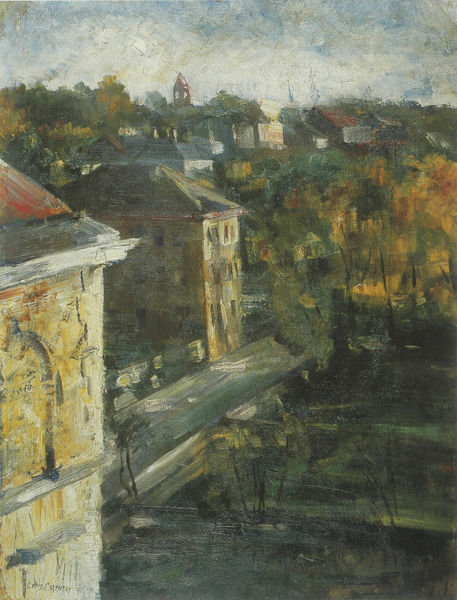
Titel: Blick aus dem Atelierfenster
Künstler: Lovis Corinth
Standort: Linz
Institution: Neue Galerie der Stadt Linz
Schlagwörter: baum, berg, blau, blätter, dunkel, himmel, laub, schatten, weiß, wolken, bäume, cezanne, fluss, gelb, grün, impressionismus, kirchturm, landschaft, stadt, äste, braun, bunt, fenster, frankreich, grau, licht, orange, strasse, säule, ölbild, ausblick, blick, dach, haus, park, rot, weg, wiese, zaun, expressionismus, wand, architektur, steine, öl, horizont, häuser, hügel, natur, zweige, brücke, büsche, kirche, sonne, sträucher, gold, front, wald, anhöhe, turm, garten, deutschland, sommer, ecke, ansicht, fassade, vedute, dorf, dächer, mauer, linien, herbst, vogelperspektive, häuse, ölgemälde, stämme, vorsprung, atelier, deutsch, frühling, striche, aufsicht, schlote, berlin, corinth, lovis corinth, hauswand, münchen, sonnig, liebermann, sims, himme, gesims, sicht, urban, siedlung, slevogt, oker, balu, stockwerke, kleckse, getupft, dachrinne, schwabing, traufe, bäuem, stadtviertel, luftig, herbstlaub, straßee, blick aus dem atelier, münchens, schwabin, impresisonismus